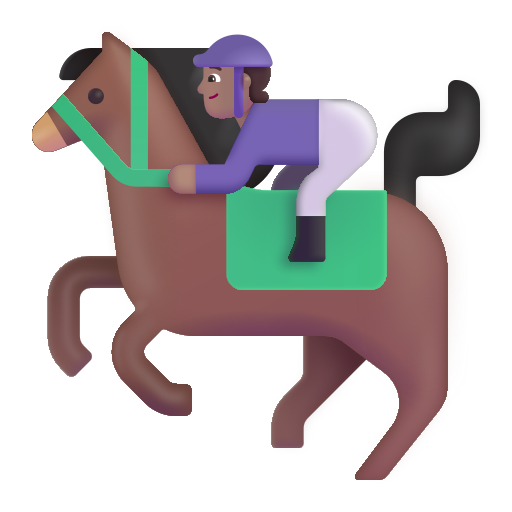
horse racing color